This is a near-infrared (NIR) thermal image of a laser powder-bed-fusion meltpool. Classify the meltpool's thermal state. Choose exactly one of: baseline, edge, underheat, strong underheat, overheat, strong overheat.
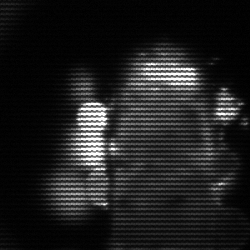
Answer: strong underheat